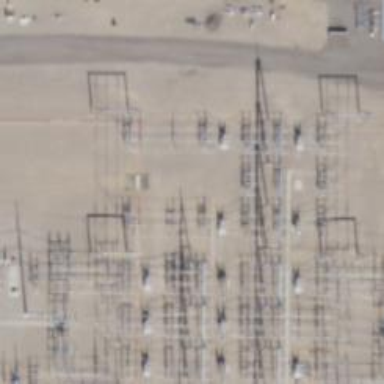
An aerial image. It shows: Switch used for power control.